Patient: sex M, age 57
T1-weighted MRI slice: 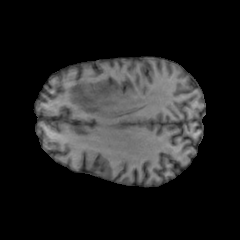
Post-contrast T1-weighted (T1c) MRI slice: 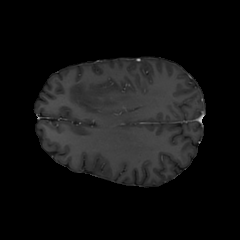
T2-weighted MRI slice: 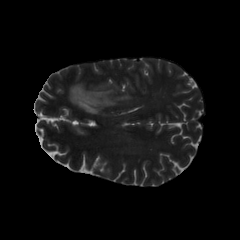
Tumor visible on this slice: yes
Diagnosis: Glioblastoma, IDH-wildtype
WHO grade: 4